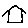
Label: house